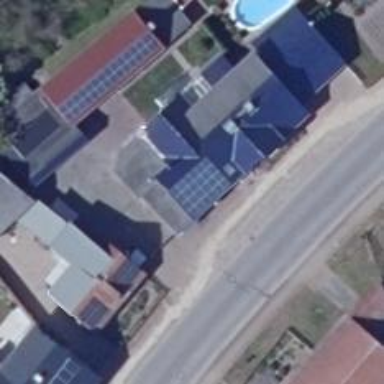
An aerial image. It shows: Small solar photovoltaic panel used as generator to produce electricity.